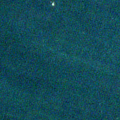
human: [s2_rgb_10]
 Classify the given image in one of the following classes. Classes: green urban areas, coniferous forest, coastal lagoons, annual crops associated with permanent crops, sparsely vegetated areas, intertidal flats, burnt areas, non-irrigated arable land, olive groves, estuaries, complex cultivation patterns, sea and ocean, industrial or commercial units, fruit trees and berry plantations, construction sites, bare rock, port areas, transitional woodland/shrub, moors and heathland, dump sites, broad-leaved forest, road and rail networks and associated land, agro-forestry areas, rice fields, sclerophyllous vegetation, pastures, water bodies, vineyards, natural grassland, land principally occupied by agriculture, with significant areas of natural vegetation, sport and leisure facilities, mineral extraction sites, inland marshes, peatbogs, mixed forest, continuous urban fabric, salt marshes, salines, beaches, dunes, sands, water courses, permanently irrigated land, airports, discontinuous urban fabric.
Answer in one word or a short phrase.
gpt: sea and ocean